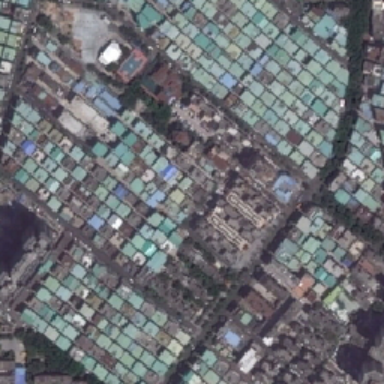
The devastated industrial zone crosses by the road and is surrounded by a green playground surrounded by a red runway .